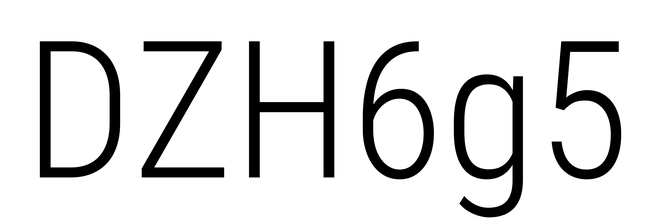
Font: Roboto_Condensed_Light